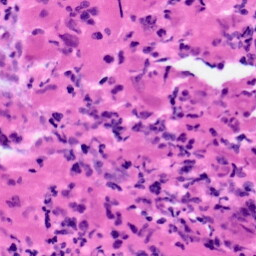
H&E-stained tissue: Pancreatic